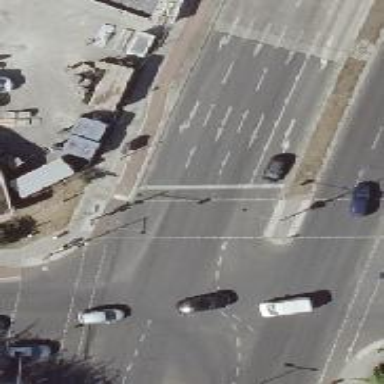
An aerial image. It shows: Road crossing with traffic signals.